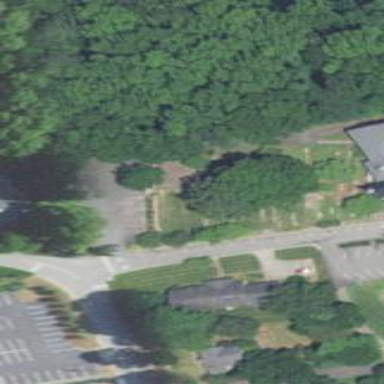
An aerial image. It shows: Cemetery.